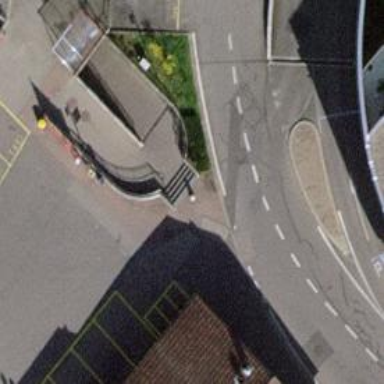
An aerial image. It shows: Set of concrete steps.